Current action and preconditions to check: trajectory_clear

Your task: For each precondition in the list above, predict whether it will hold at this action.

Consider the current scene as observed from the mobile robot's camera, and analyze the predicted future states of all dynamic agents (e.g., people, animals, vehicles, or any moving entities) within the NEXT SECOND.

IMPORTANT: Only answer "very likely" if you are absolutely certain—based on strong, clear evidence—that a dynamic agent will violate the precondition in the predicted future state. Do NOT answer "very likely" for unlikely, ambiguous, or low-probability risks.

Ask yourself for each precondition: Is there a high probability, with clear and convincing evidence, that the predicted future states of any dynamic agent will interfere with the predicted future state of the currently executing action within the NEXT SECOND, causing that precondition to fail?

Assess the risk level based on these predictions. Use "likely" or "very likely" if motions create a clear risk of interference.

Use "neutral" or "improbable" if agents are nearby but their predicted paths are clearly diverging or non-conflicting.

Failure Risk Categories: "very improbable", "improbable", "neutral", "likely", "very likely"

Answer Format: Output ONLY the probability_of_failure value from these categories: "very improbable", "improbable", "neutral", "likely", "very likely"

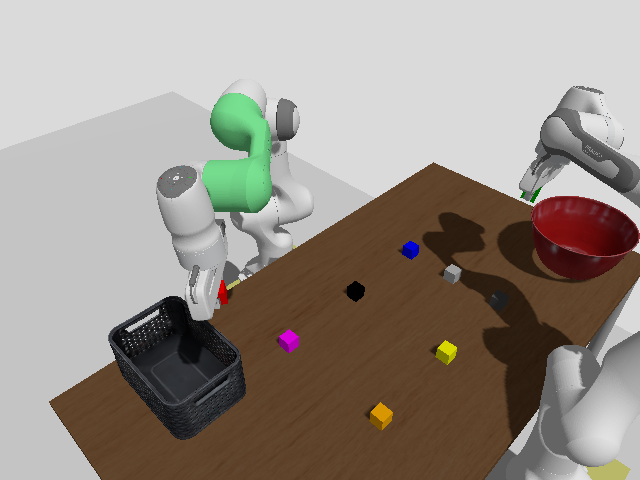

Answer: very improbable